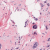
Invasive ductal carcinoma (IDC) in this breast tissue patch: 1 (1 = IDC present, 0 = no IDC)